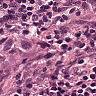
Metastatic tissue present: yes